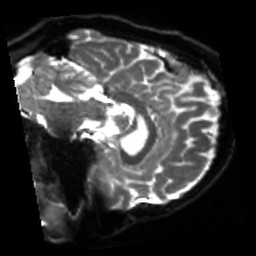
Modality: sbref
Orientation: sagittal
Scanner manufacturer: siemens
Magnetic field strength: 3 T
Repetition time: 4 s
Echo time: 0.0594 s